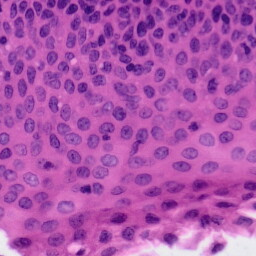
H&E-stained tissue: Tonsil